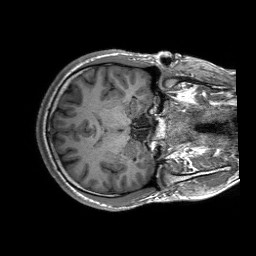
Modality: T1w
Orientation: axial